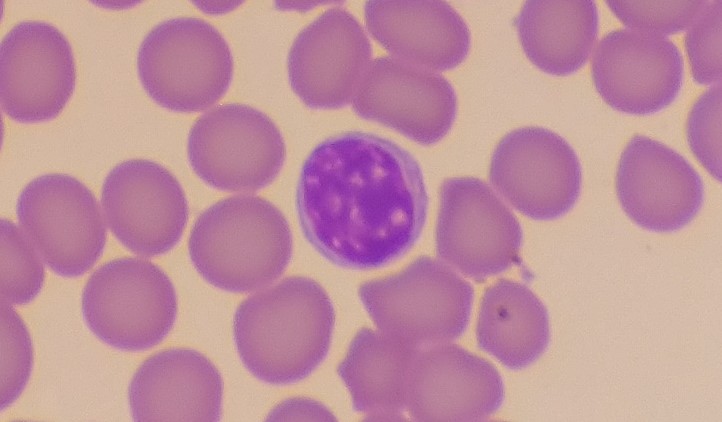
White blood cell type: Lymphocyte